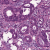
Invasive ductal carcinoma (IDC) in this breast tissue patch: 0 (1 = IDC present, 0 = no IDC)